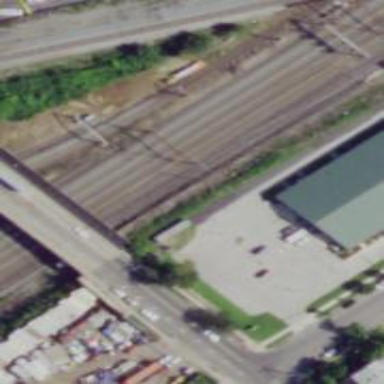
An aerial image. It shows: Railway track with electrified contact lines. This is siding track.